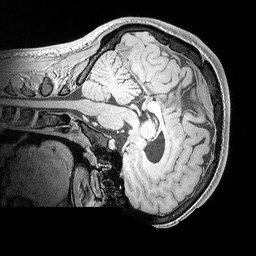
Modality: MP2RAGE
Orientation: sagittal
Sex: male
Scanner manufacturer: siemens
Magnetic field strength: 3 T
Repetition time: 5 s
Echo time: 0.00292 s